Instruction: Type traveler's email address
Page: traveler
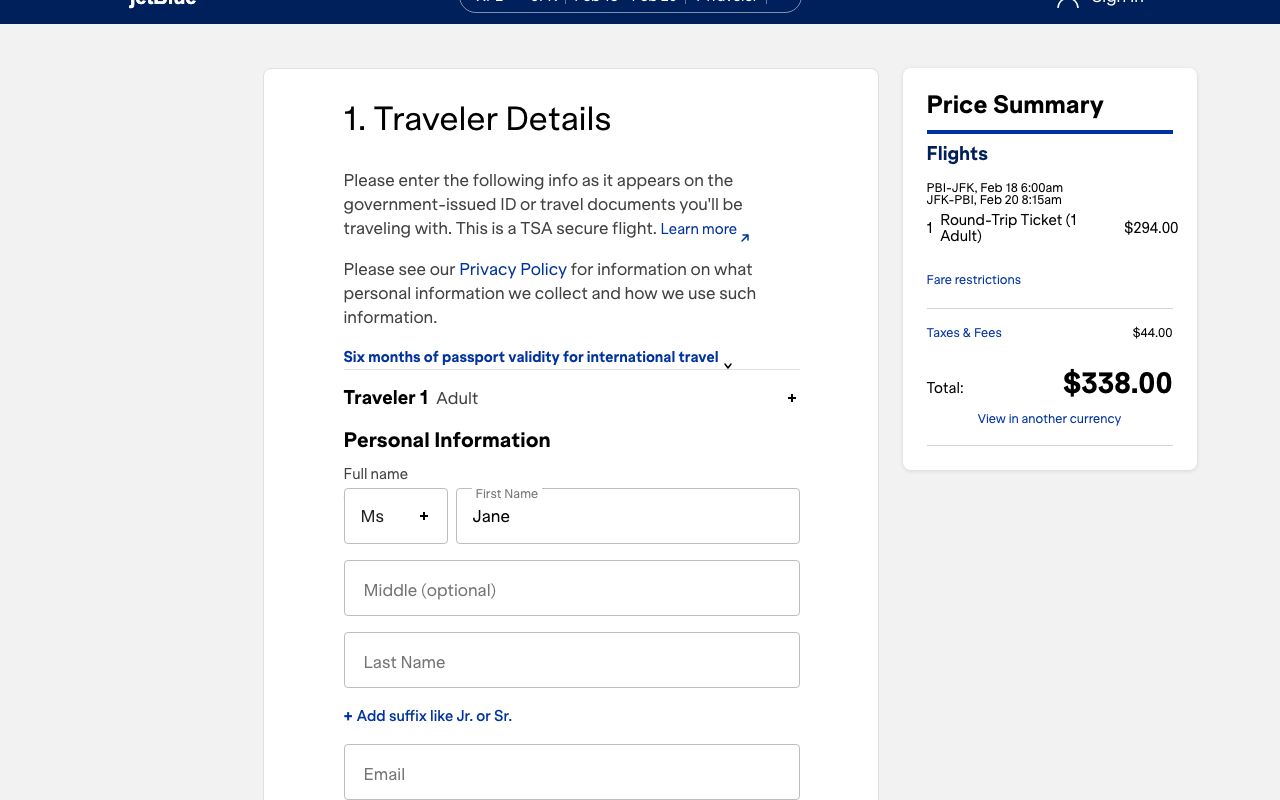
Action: type